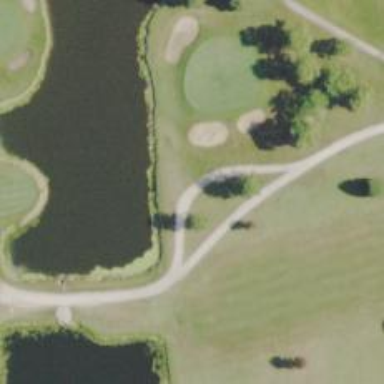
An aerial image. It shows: Golf cartpath that is also road path.